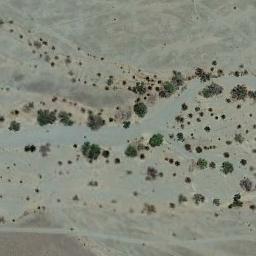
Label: chaparral